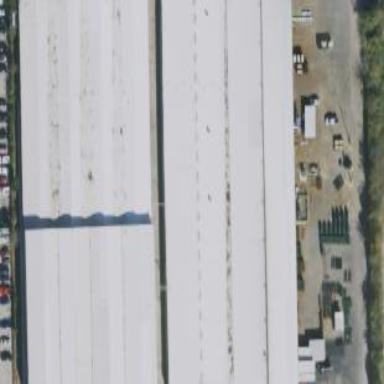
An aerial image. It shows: Warehouse.